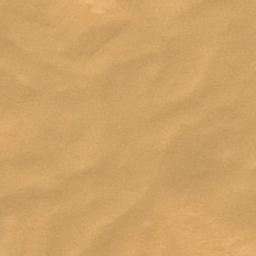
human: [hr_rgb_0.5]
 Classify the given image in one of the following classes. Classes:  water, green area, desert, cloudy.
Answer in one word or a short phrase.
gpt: desert